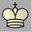
Piece: wK